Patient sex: M
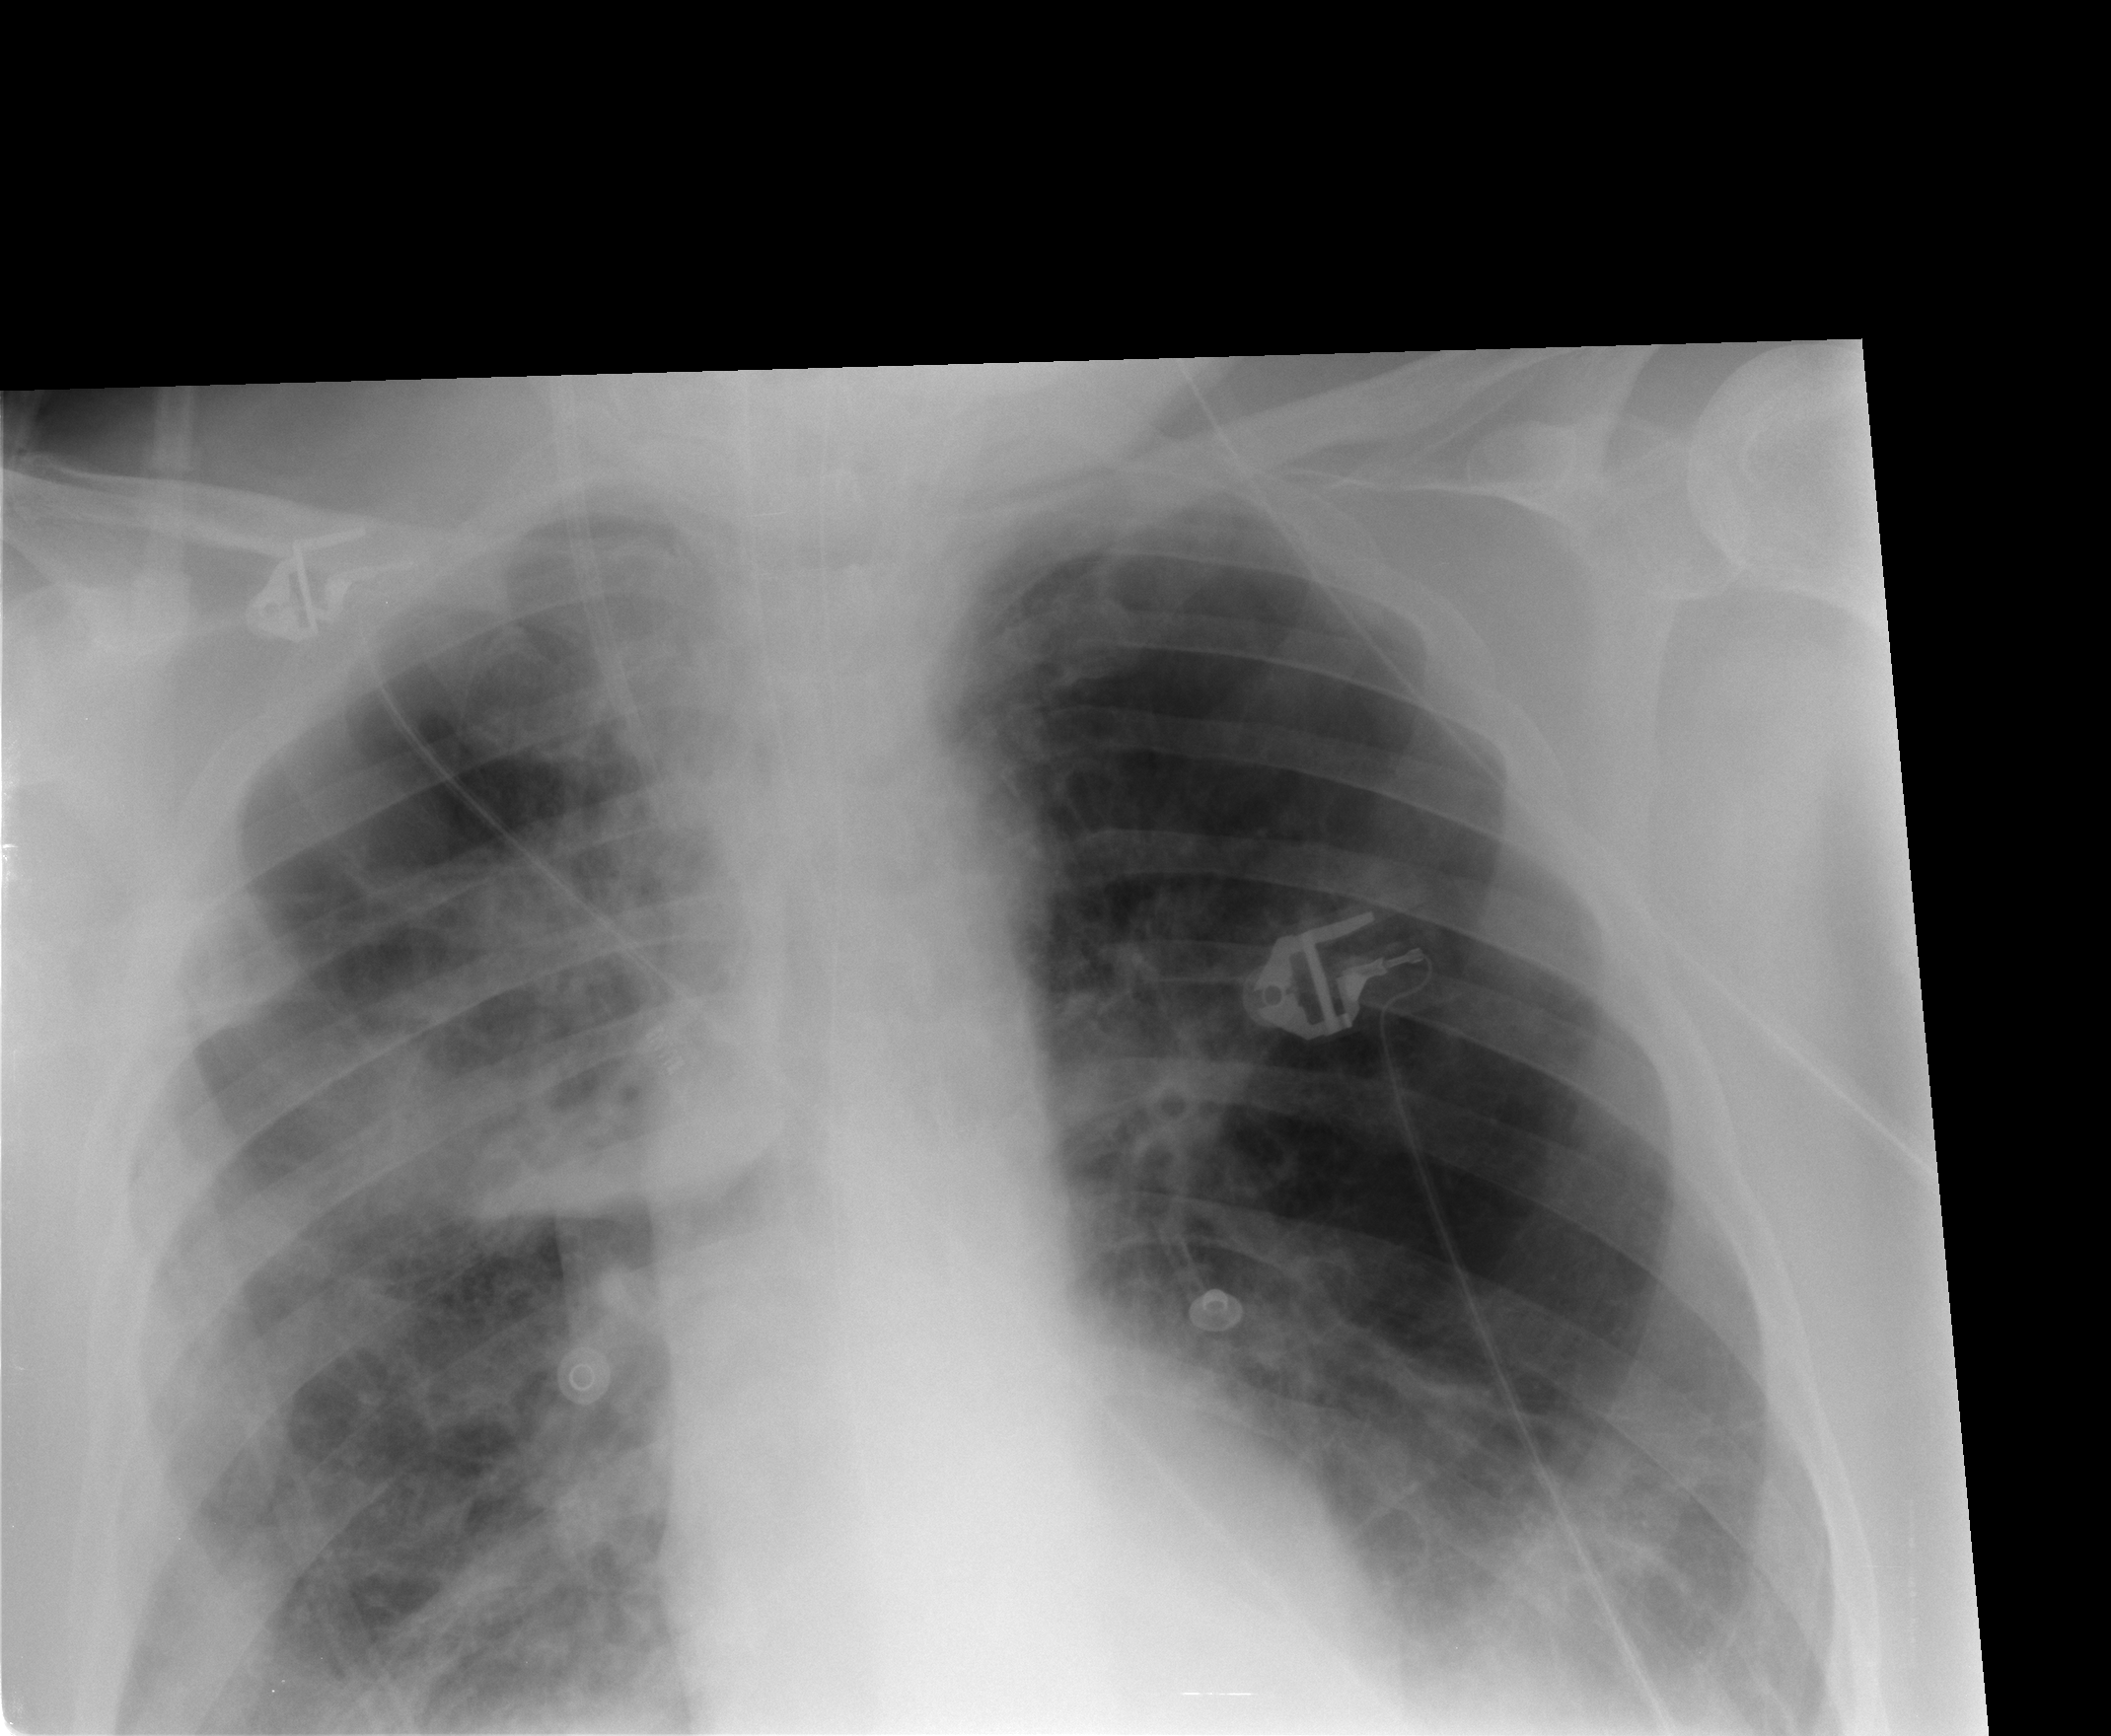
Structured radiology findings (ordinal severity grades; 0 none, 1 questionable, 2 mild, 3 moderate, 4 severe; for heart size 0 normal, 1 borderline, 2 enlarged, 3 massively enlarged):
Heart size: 0
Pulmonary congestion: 0
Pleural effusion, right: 1
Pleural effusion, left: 1
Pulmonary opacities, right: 2
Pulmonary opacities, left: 0
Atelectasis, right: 3
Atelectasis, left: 2